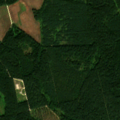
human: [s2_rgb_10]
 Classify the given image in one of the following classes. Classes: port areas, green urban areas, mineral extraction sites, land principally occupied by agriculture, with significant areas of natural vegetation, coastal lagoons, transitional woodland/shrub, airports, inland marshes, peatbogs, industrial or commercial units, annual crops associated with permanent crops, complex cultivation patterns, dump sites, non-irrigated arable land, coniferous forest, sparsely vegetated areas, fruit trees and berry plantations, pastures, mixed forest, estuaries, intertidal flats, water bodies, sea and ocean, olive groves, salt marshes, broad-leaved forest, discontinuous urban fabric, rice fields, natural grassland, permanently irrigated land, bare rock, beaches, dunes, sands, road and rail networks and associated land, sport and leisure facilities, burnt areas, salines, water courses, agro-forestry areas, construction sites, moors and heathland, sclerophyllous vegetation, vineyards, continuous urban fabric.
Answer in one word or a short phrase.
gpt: non-irrigated arable land, coniferous forest, mixed forest, transitional woodland/shrub